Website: lowes
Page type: receipt
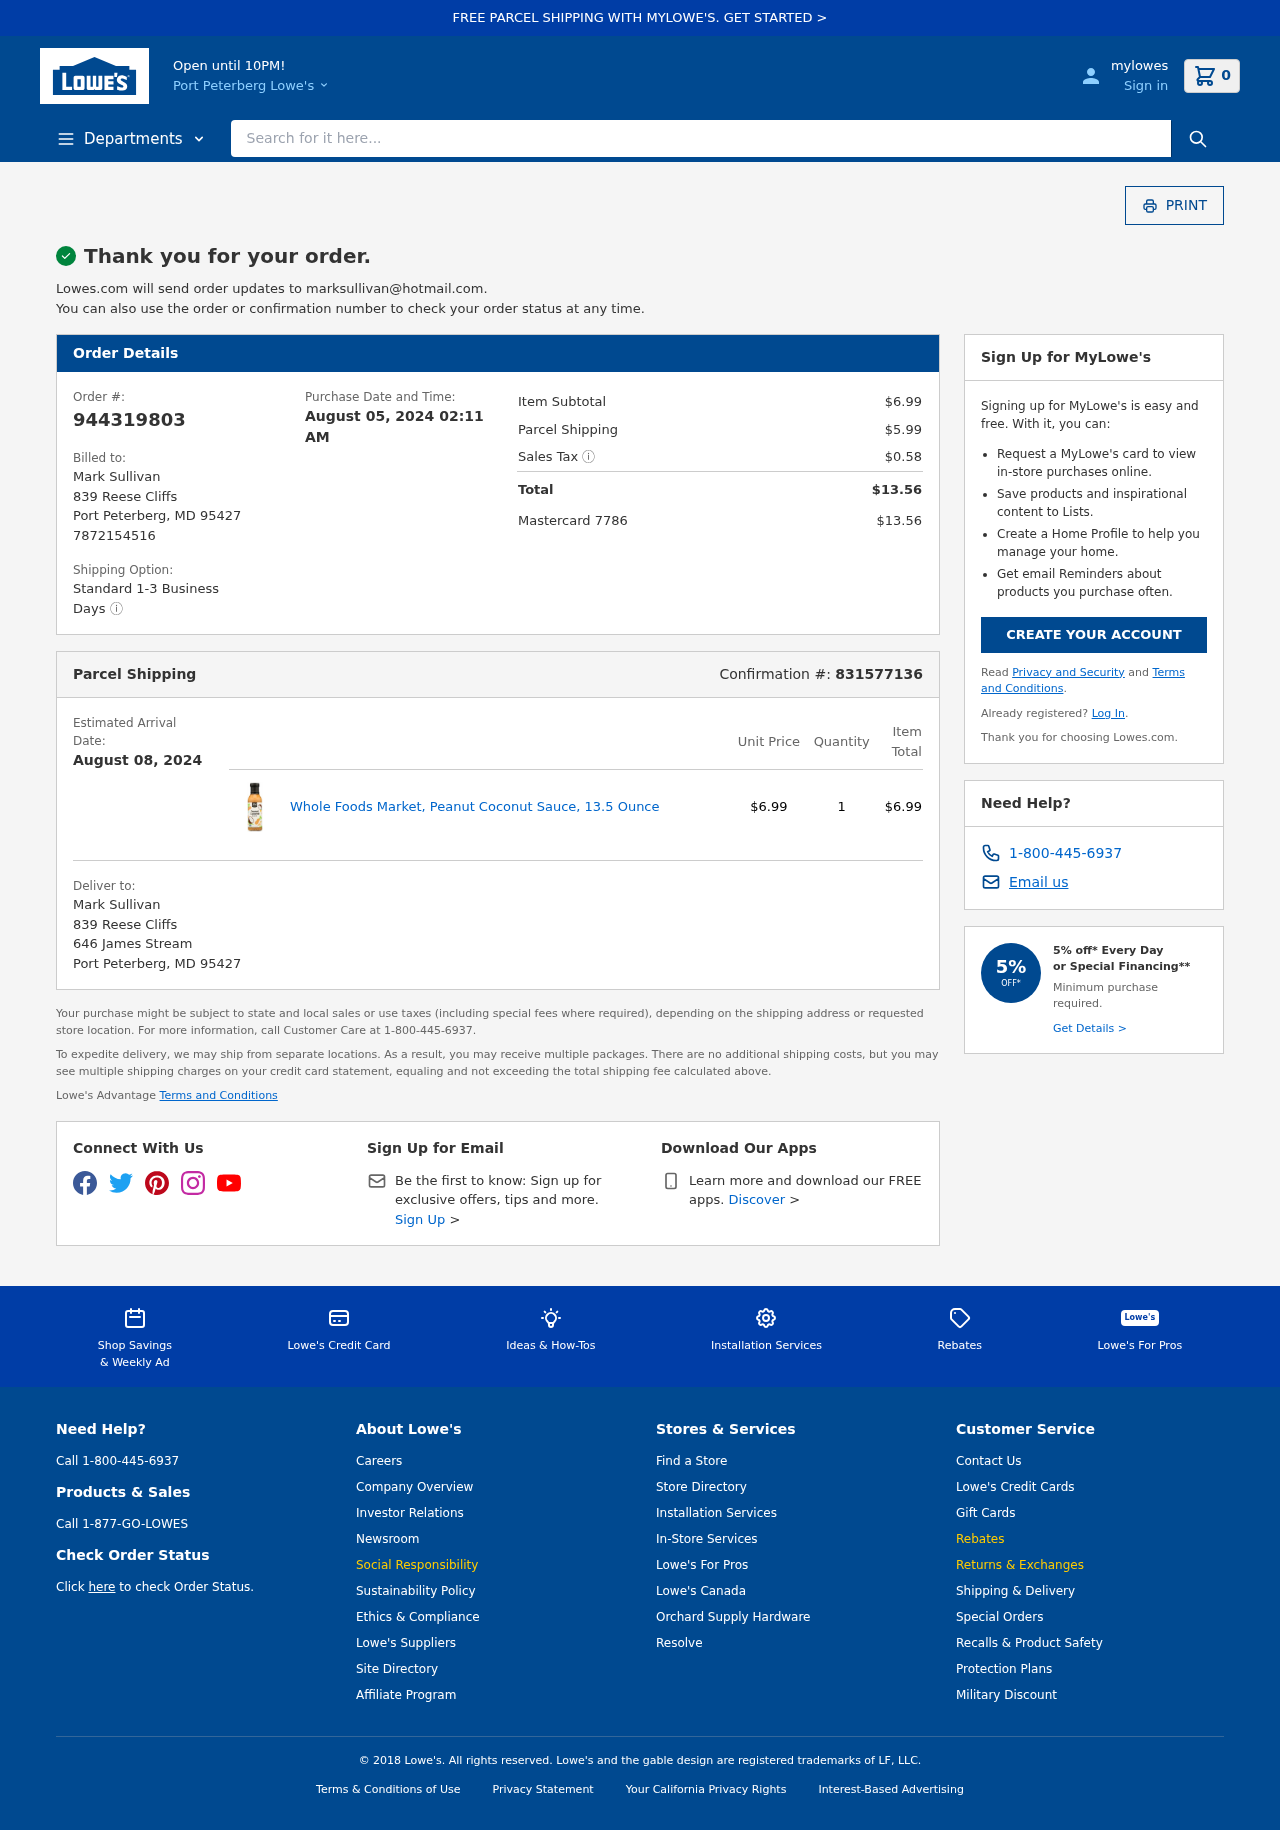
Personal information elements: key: PII_CARD_LAST4
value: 7786
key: PII_CARD_TYPE
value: Mastercard
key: PII_CITY
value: Port Peterberg
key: PII_EMAIL
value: marksullivan@hotmail.com
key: PII_FULLNAME
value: Mark Sullivan
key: PII_FULLNAME2
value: Mark Sullivan
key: PII_PHONE
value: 7872154516
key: PII_POSTCODE
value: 95427
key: PII_STATE_ABBR
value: MD
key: PII_STREET
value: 839 Reese Cliffs
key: PII_STREET2
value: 646 James Stream
Product elements: key: PRODUCT1_NAME
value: Whole Foods Market, Peanut Coconut Sauce, 13.5 Ounce
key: PRODUCT1_PRICE
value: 6.99
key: PRODUCT1_QUANTITY
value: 1
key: PRODUCT1_ITEM_TOTAL
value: $6.99
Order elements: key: ORDER_NUM_ITEMS
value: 0
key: ORDER_ID
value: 944319803
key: ORDER_DATE
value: August 05, 2024 02:11 AM
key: ORDER_SUBTOTAL
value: $6.99
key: ORDER_SHIPPING_COST
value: $5.99
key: ORDER_TAX
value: $0.58
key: ORDER_TOTAL
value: $13.56
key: ORDER_TOTAL2
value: $13.56
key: ORDER_CONFIRMATION
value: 831577136
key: ORDER_DELIVERY_DATE
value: August 08, 2024
Search elements: key: HEADER_SEARCH
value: Search for it here...